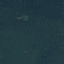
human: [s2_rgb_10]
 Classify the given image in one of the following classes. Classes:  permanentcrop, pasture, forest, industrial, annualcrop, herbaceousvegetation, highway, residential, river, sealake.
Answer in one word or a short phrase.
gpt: Forest